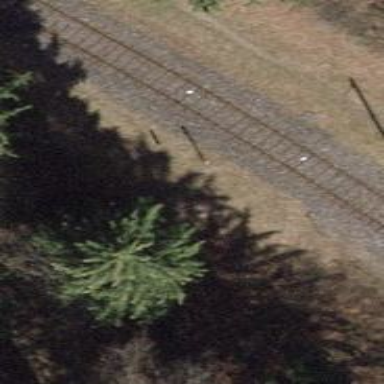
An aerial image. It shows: Ground path.